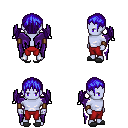
a pixel art fantasy rpg character, male body template, dark elf, purple skin, purple wings, red pants, blue twin-tailed hairstyle, leather bracers, gray slippers, four views (front, back, left, right), 2x2 character sprite sheet, small pixel art, hard edges, no anti-aliasing